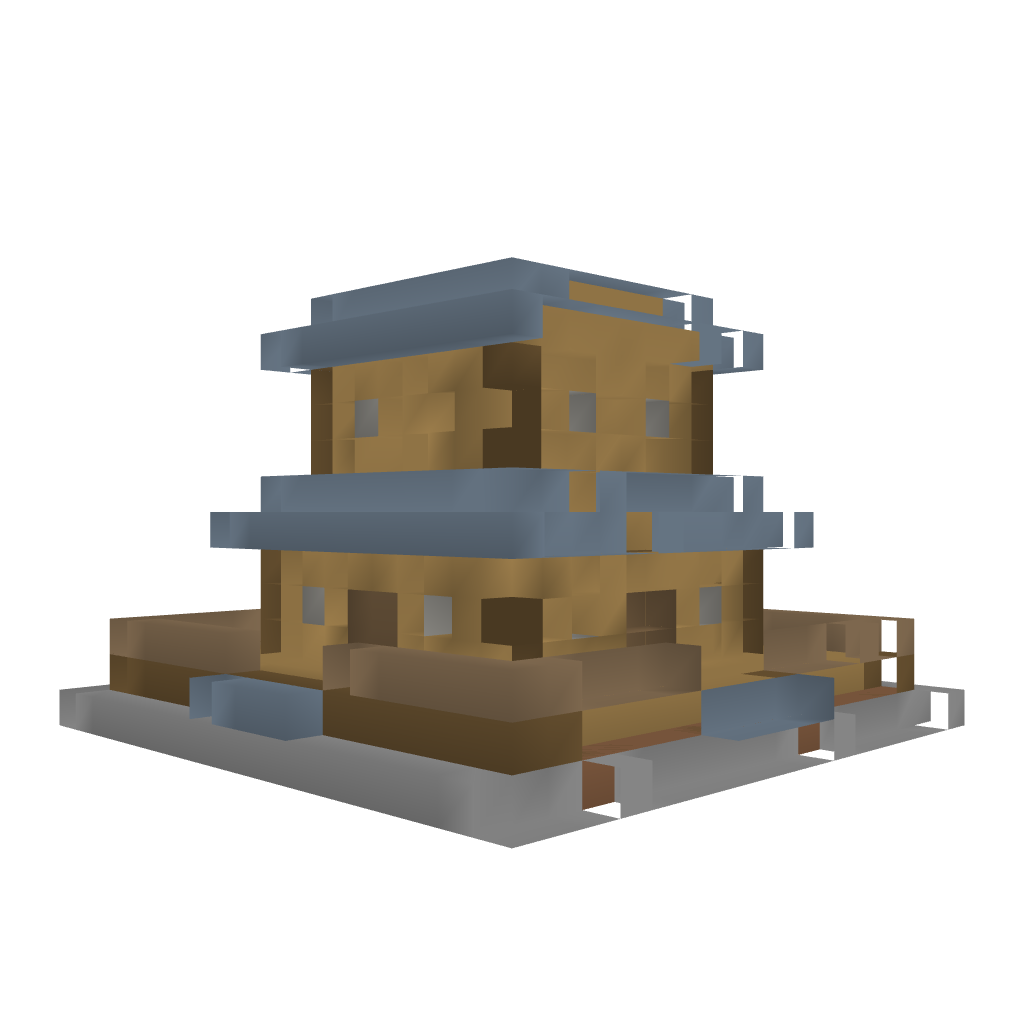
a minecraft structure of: Town Hall